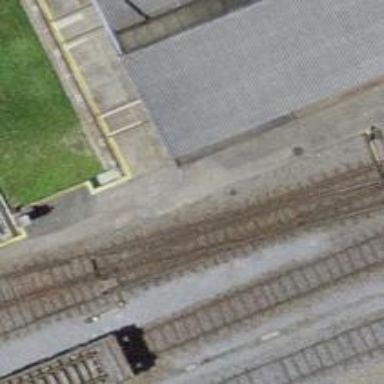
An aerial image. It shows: Railway yard with one track in service.